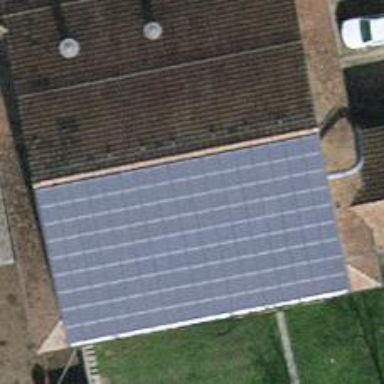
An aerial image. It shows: Small solar photovoltaic panel generator on the roof of building.